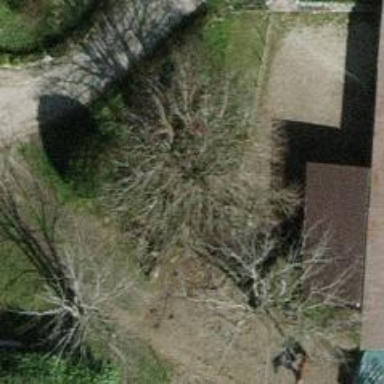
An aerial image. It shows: Broadleaved tree in natural setting.